Question: I tried setting different Gradle Vm Option from all the answers found on stackoverflow, but nothing seems to be working out
I'm on Android Studio 1.2.2
I'm getting this error when I try to run the app on either on the emulator or the device.

Only thing that is working for me is that I need to setup new project in different directories, but it only works for 3 instances and then bang, this error pops up. It is a tedious job to do above mentioned process for 10x times.
Edit_1 :
I even tried invalidating caches/restart, doesn't work out
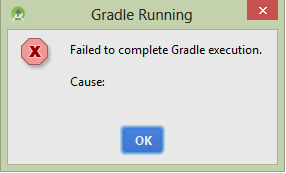
Answer: Downgraded to version 1.0.1 to make everything work flawlessly. I'm using same project files, it works fine on this version n number of times and same project files are giving above empty error on studio version 1.2.2